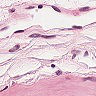
Metastatic tissue present: no